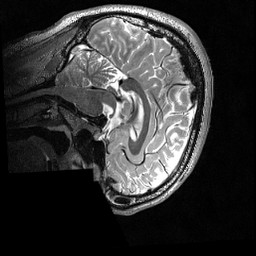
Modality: T2w
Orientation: sagittal
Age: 24
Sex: male
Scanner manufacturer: siemens
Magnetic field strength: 3 T
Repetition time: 3.2 s
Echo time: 0.56 s